Field crop: maize
Growth stage: 2
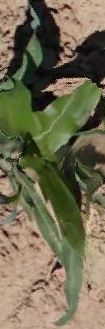
Species: maize